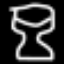
Label: hourglass